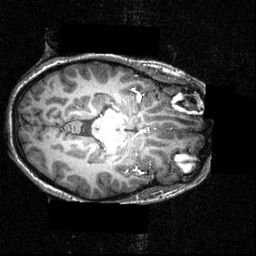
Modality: T1w
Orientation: axial
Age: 23
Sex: female
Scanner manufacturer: siemens
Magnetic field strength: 3.951 T
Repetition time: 1.5 s
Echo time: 0.00335 s